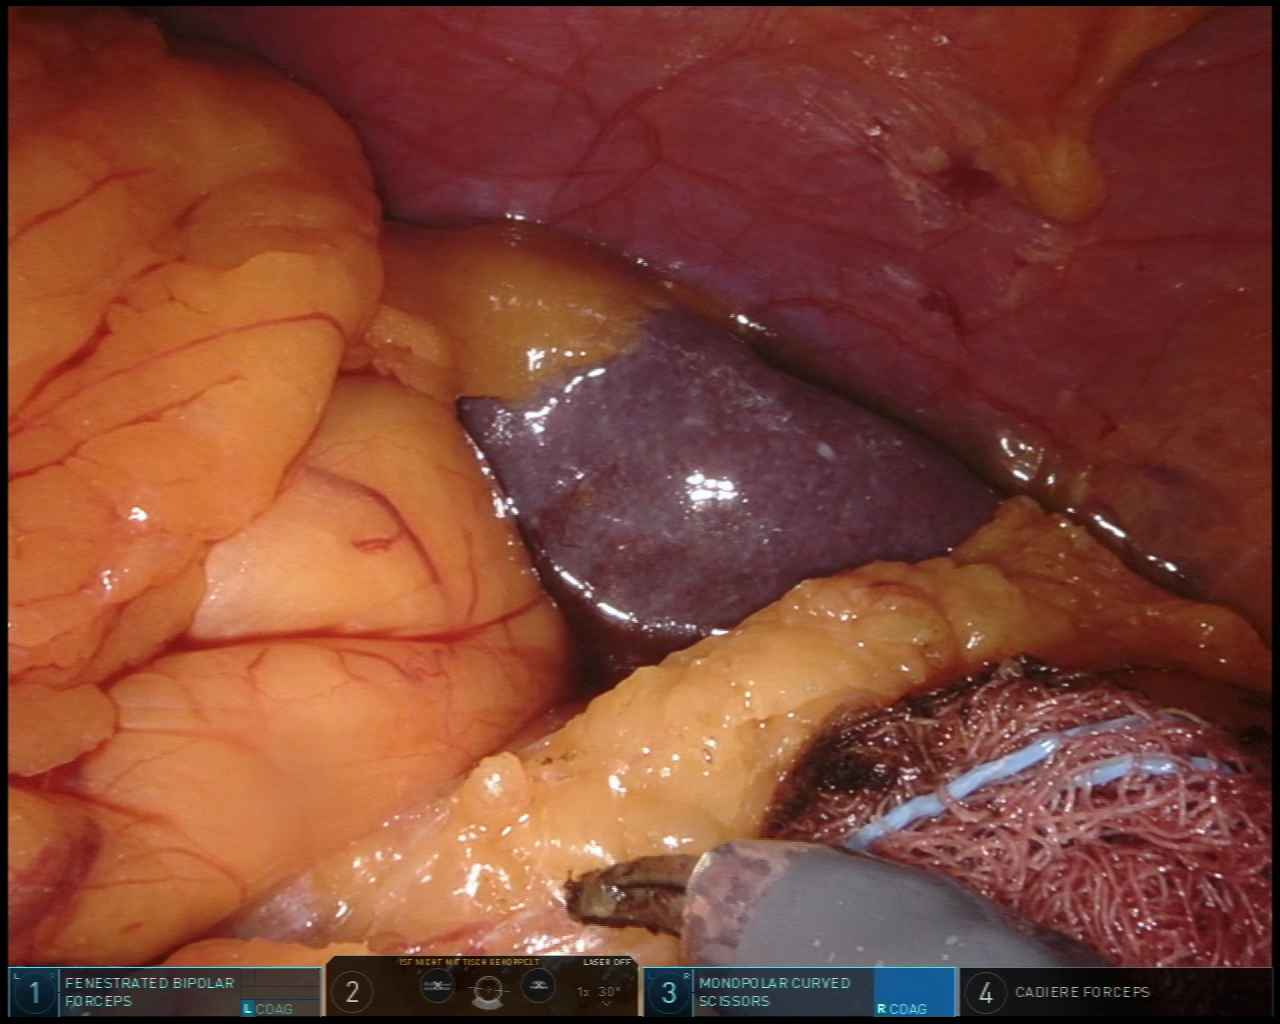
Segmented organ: spleen
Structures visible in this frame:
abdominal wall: yes
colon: no
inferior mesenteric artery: no
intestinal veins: no
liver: no
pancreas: no
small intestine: no
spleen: yes
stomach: no
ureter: no
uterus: no
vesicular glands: no